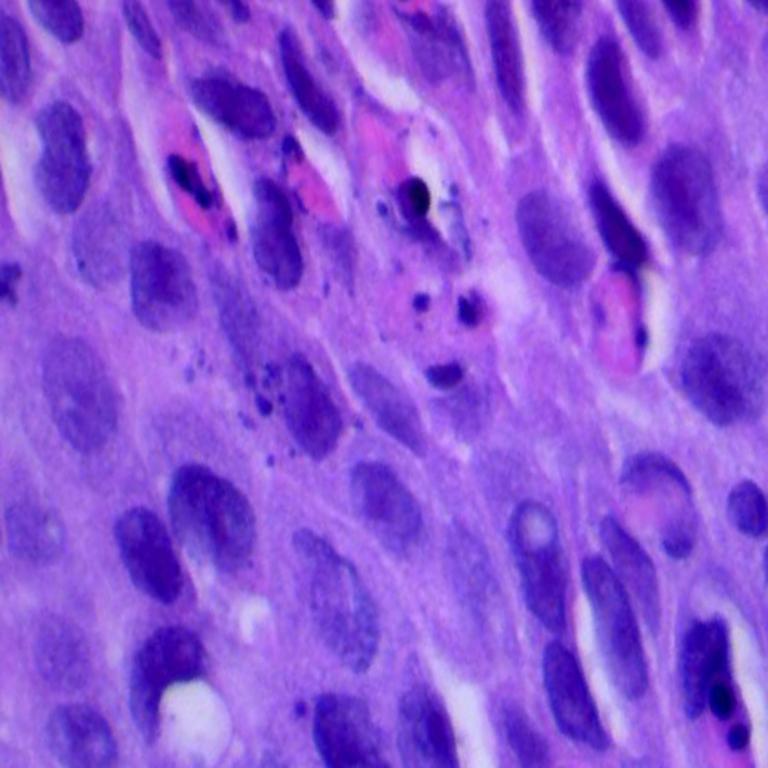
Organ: lung
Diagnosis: squamous carcinomas